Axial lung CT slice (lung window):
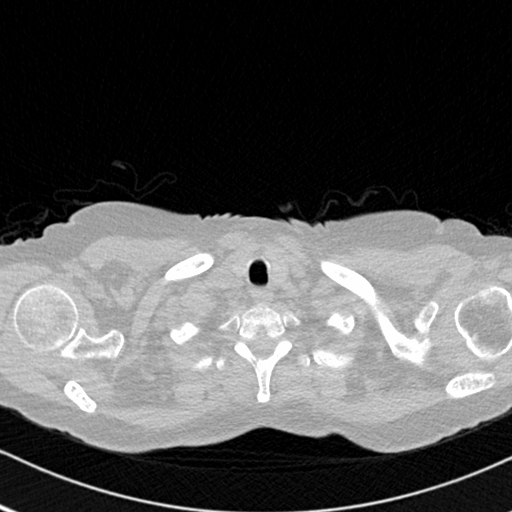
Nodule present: no